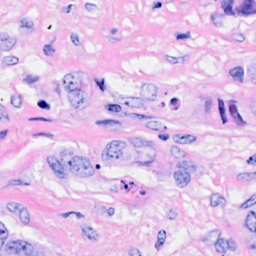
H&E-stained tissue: Breast